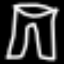
Label: pants